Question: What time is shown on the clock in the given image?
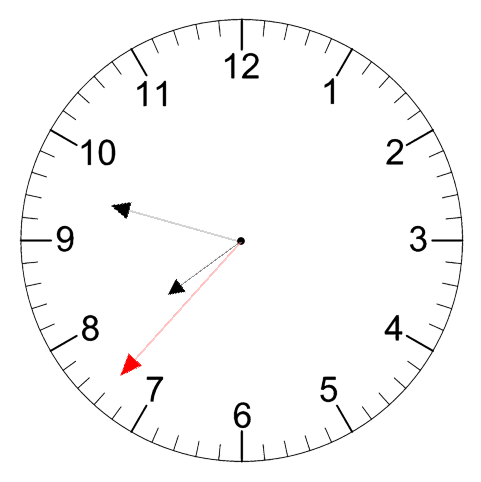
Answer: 07:47:37